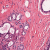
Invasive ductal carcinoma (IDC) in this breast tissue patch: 0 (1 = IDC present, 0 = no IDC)